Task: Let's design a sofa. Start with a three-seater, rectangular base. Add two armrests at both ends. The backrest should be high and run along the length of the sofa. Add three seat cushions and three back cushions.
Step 45:
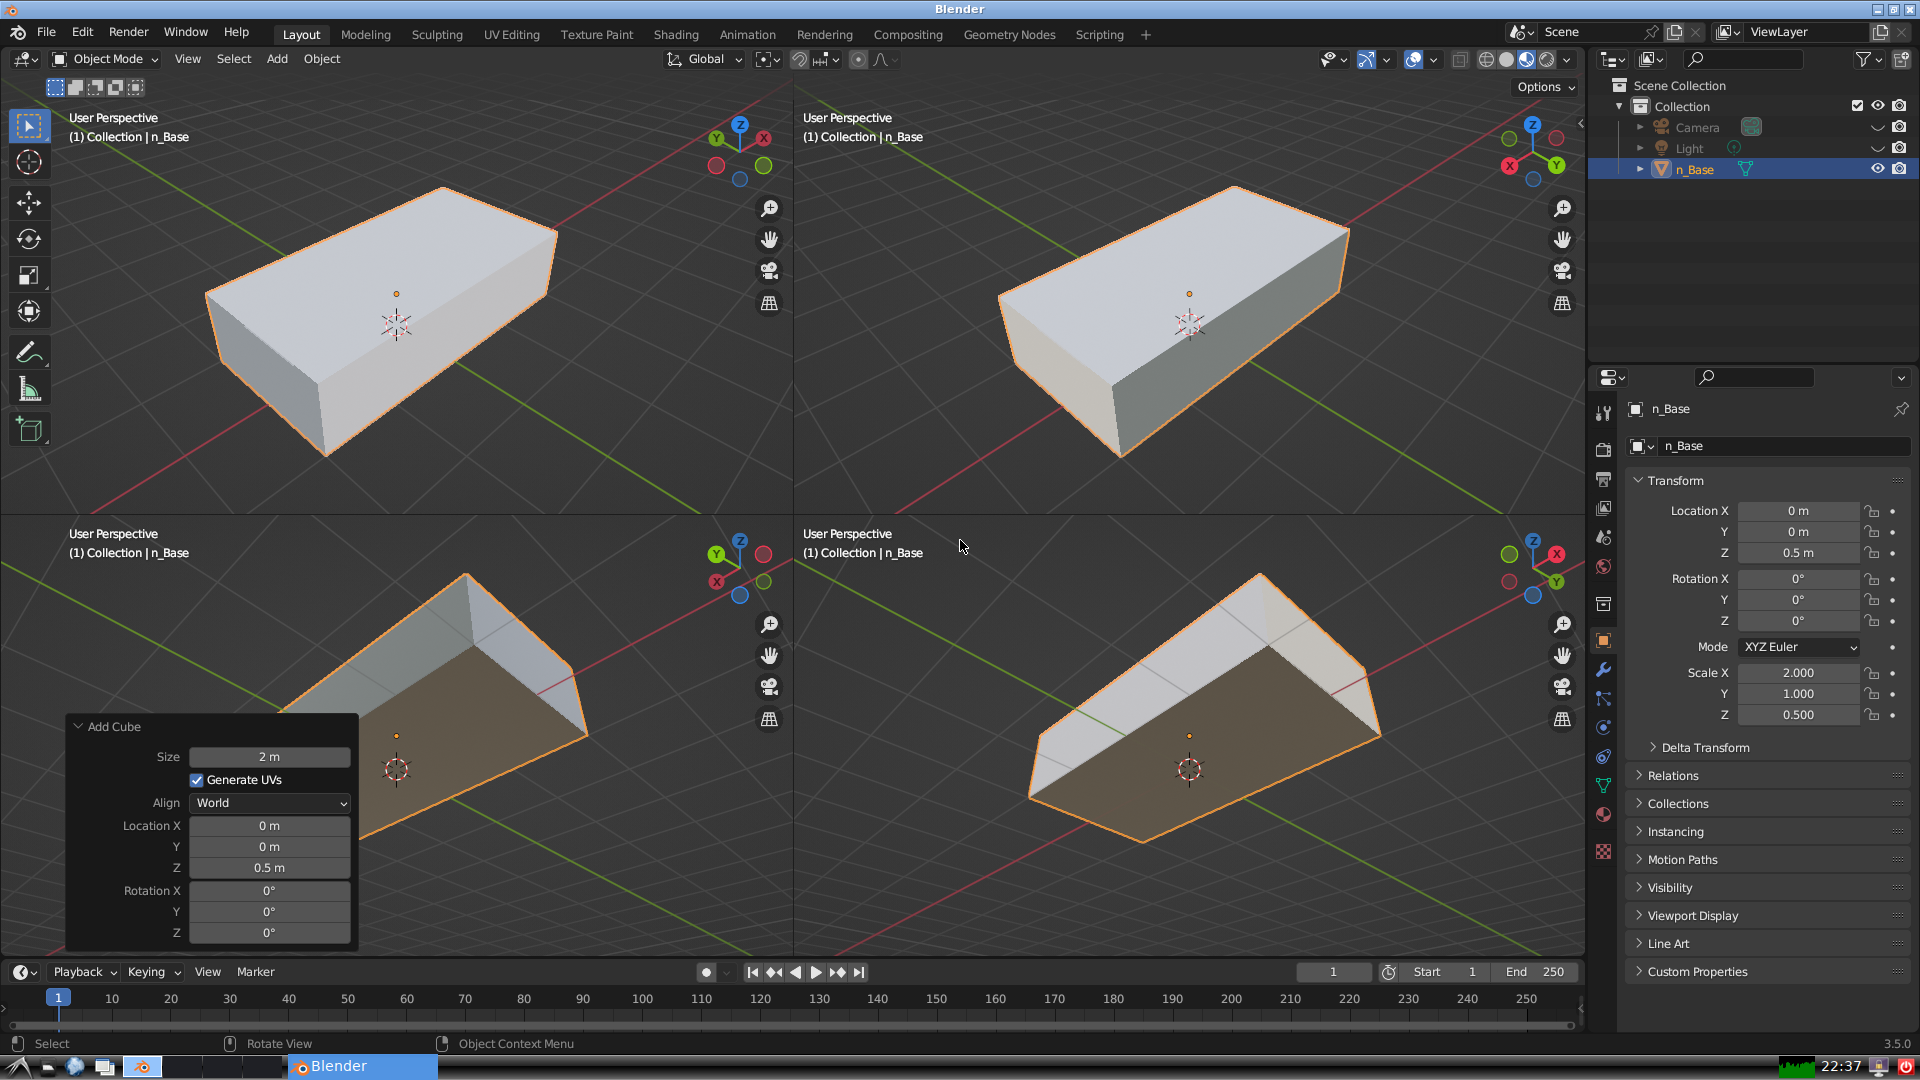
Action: {"mouse_move": [1608, 805]}